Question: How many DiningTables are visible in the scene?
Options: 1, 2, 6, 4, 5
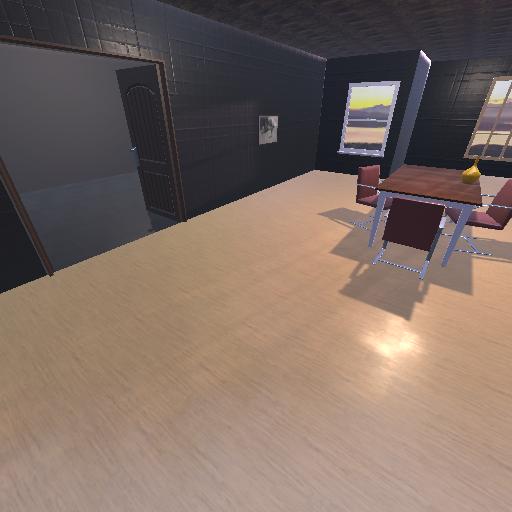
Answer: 1